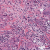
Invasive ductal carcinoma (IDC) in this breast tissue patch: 0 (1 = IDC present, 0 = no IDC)